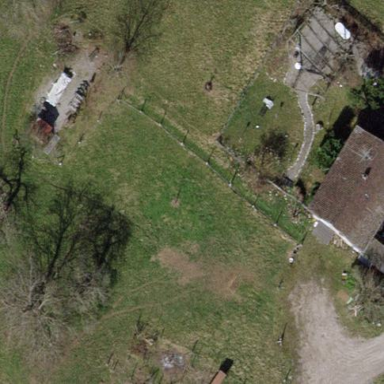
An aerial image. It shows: Farmyard area.